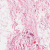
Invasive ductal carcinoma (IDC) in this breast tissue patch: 0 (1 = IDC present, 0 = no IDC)